Field crop: tomato
Growth stage: 1
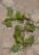
Species: portulaca